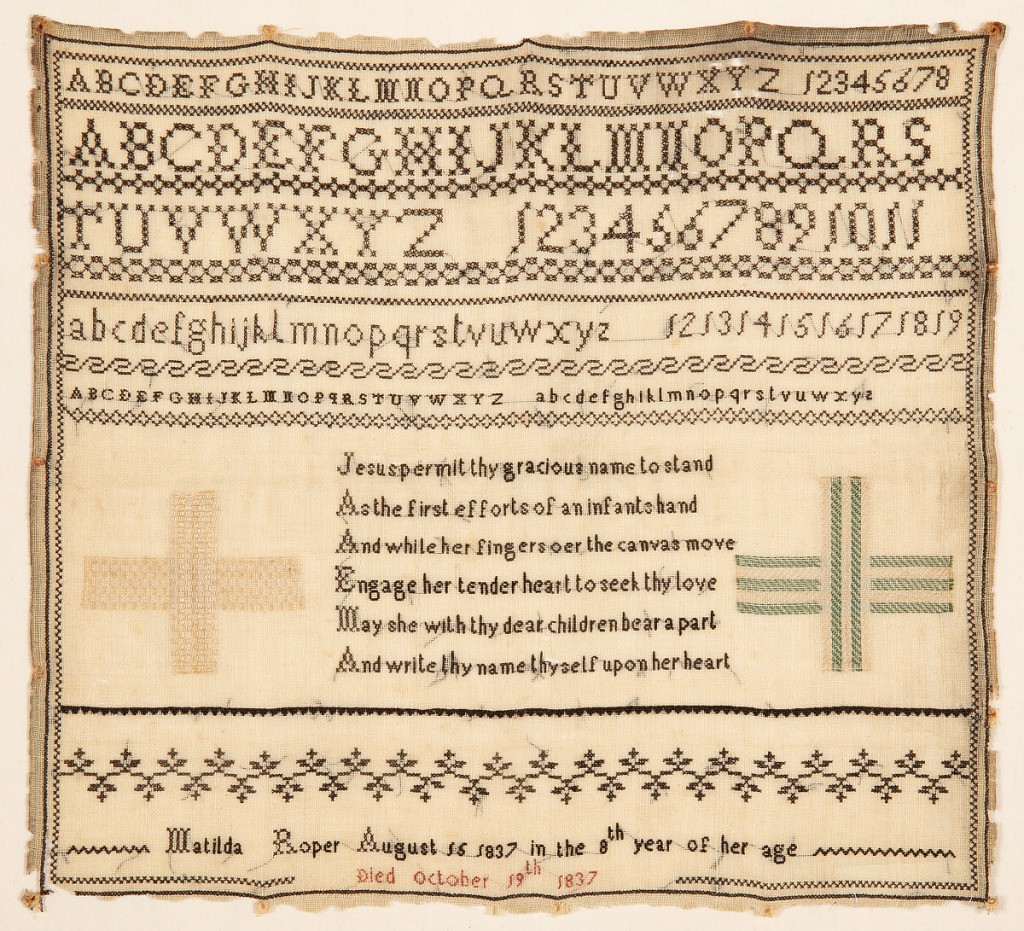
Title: Sampler
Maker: Matilda Roper
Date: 1837
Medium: silk, cotton, wool Technique: embroidered
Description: Embroidered sampler with black and red stitching on light brown linen. Four alphabets with numerals fill the top section. Inscription below:

Jesus permit thy gracious name to stand
As the first efforts of an infants hand
And while her fingers oer the canvas move
Engage her tender heart to seek thy love
May she with thy dear children bear a part
And write thy name thyself upon her heart

Matilda Roper August 16 1837 in the 8th year of her age
Died October 19th 1837